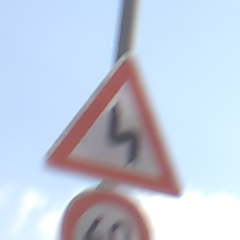
Verkehrszeichen: DoppelkurveZunaechstLinks
Zusatzzeichen unten: Geschwindigkeit60
Umgebung: Outdoor, Nature
Tageszeit: Midday
Wetter: PartlyCloudy
Licht: Natural
Jahreszeit: NotSpecified
Kontrast: HighContrast